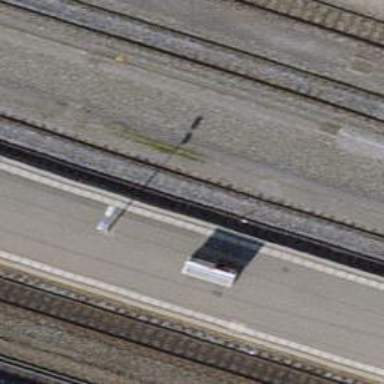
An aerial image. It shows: Public transport stop position along the railway.